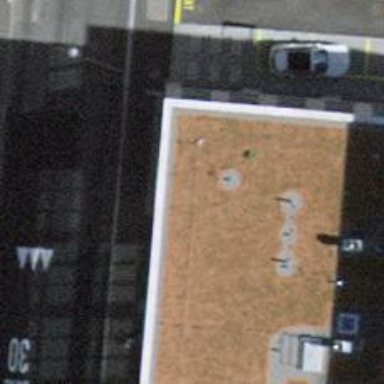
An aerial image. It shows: Asphalt parking lot.